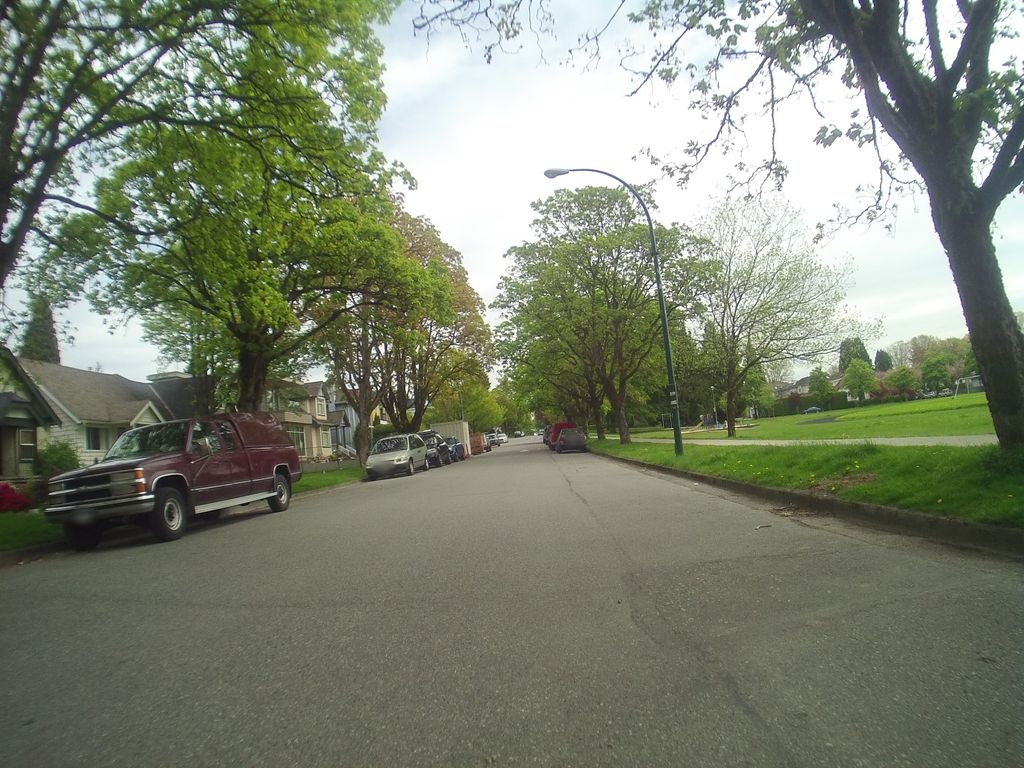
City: vancouver